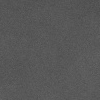
Atmospheric dust classification: dusty